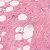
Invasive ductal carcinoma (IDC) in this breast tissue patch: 0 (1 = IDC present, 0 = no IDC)